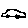
Label: car